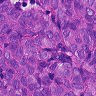
Metastatic tissue present: yes